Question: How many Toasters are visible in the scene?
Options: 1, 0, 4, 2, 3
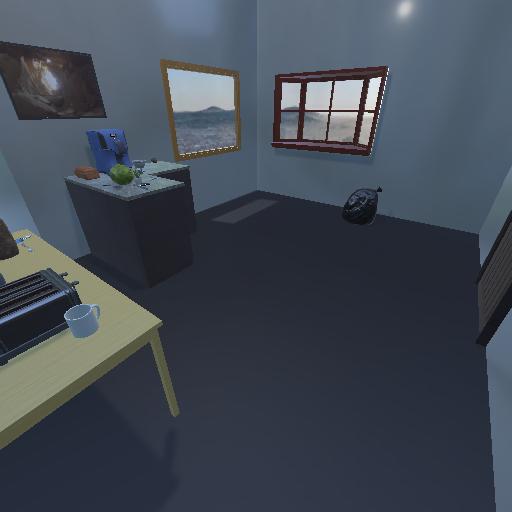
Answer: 1